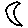
Label: moon